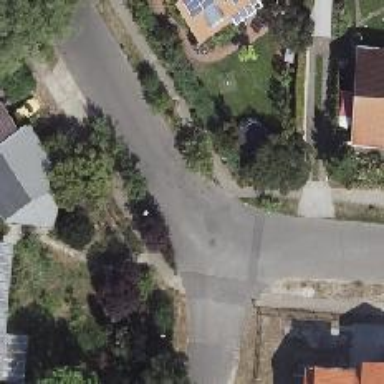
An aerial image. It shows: Residential road with separate sidewalks on both sides. The road surface is asphalt.